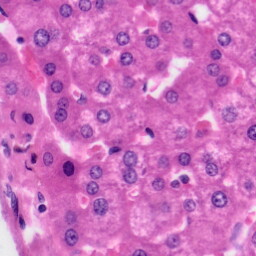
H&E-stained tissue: Liver